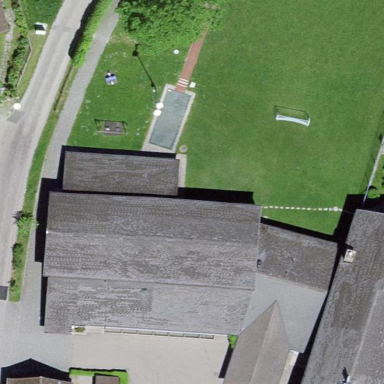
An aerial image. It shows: School.